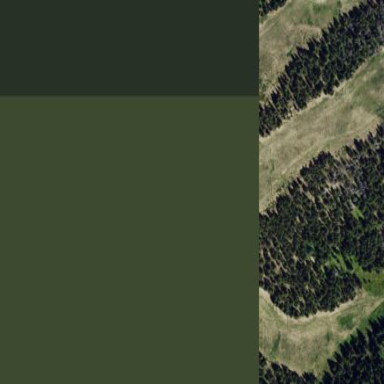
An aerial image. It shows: Evergreen woodland with needle-leaved trees.